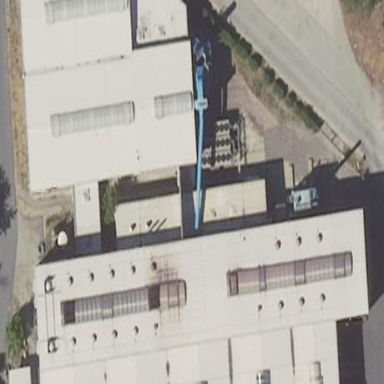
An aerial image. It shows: Industrial building.